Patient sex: M
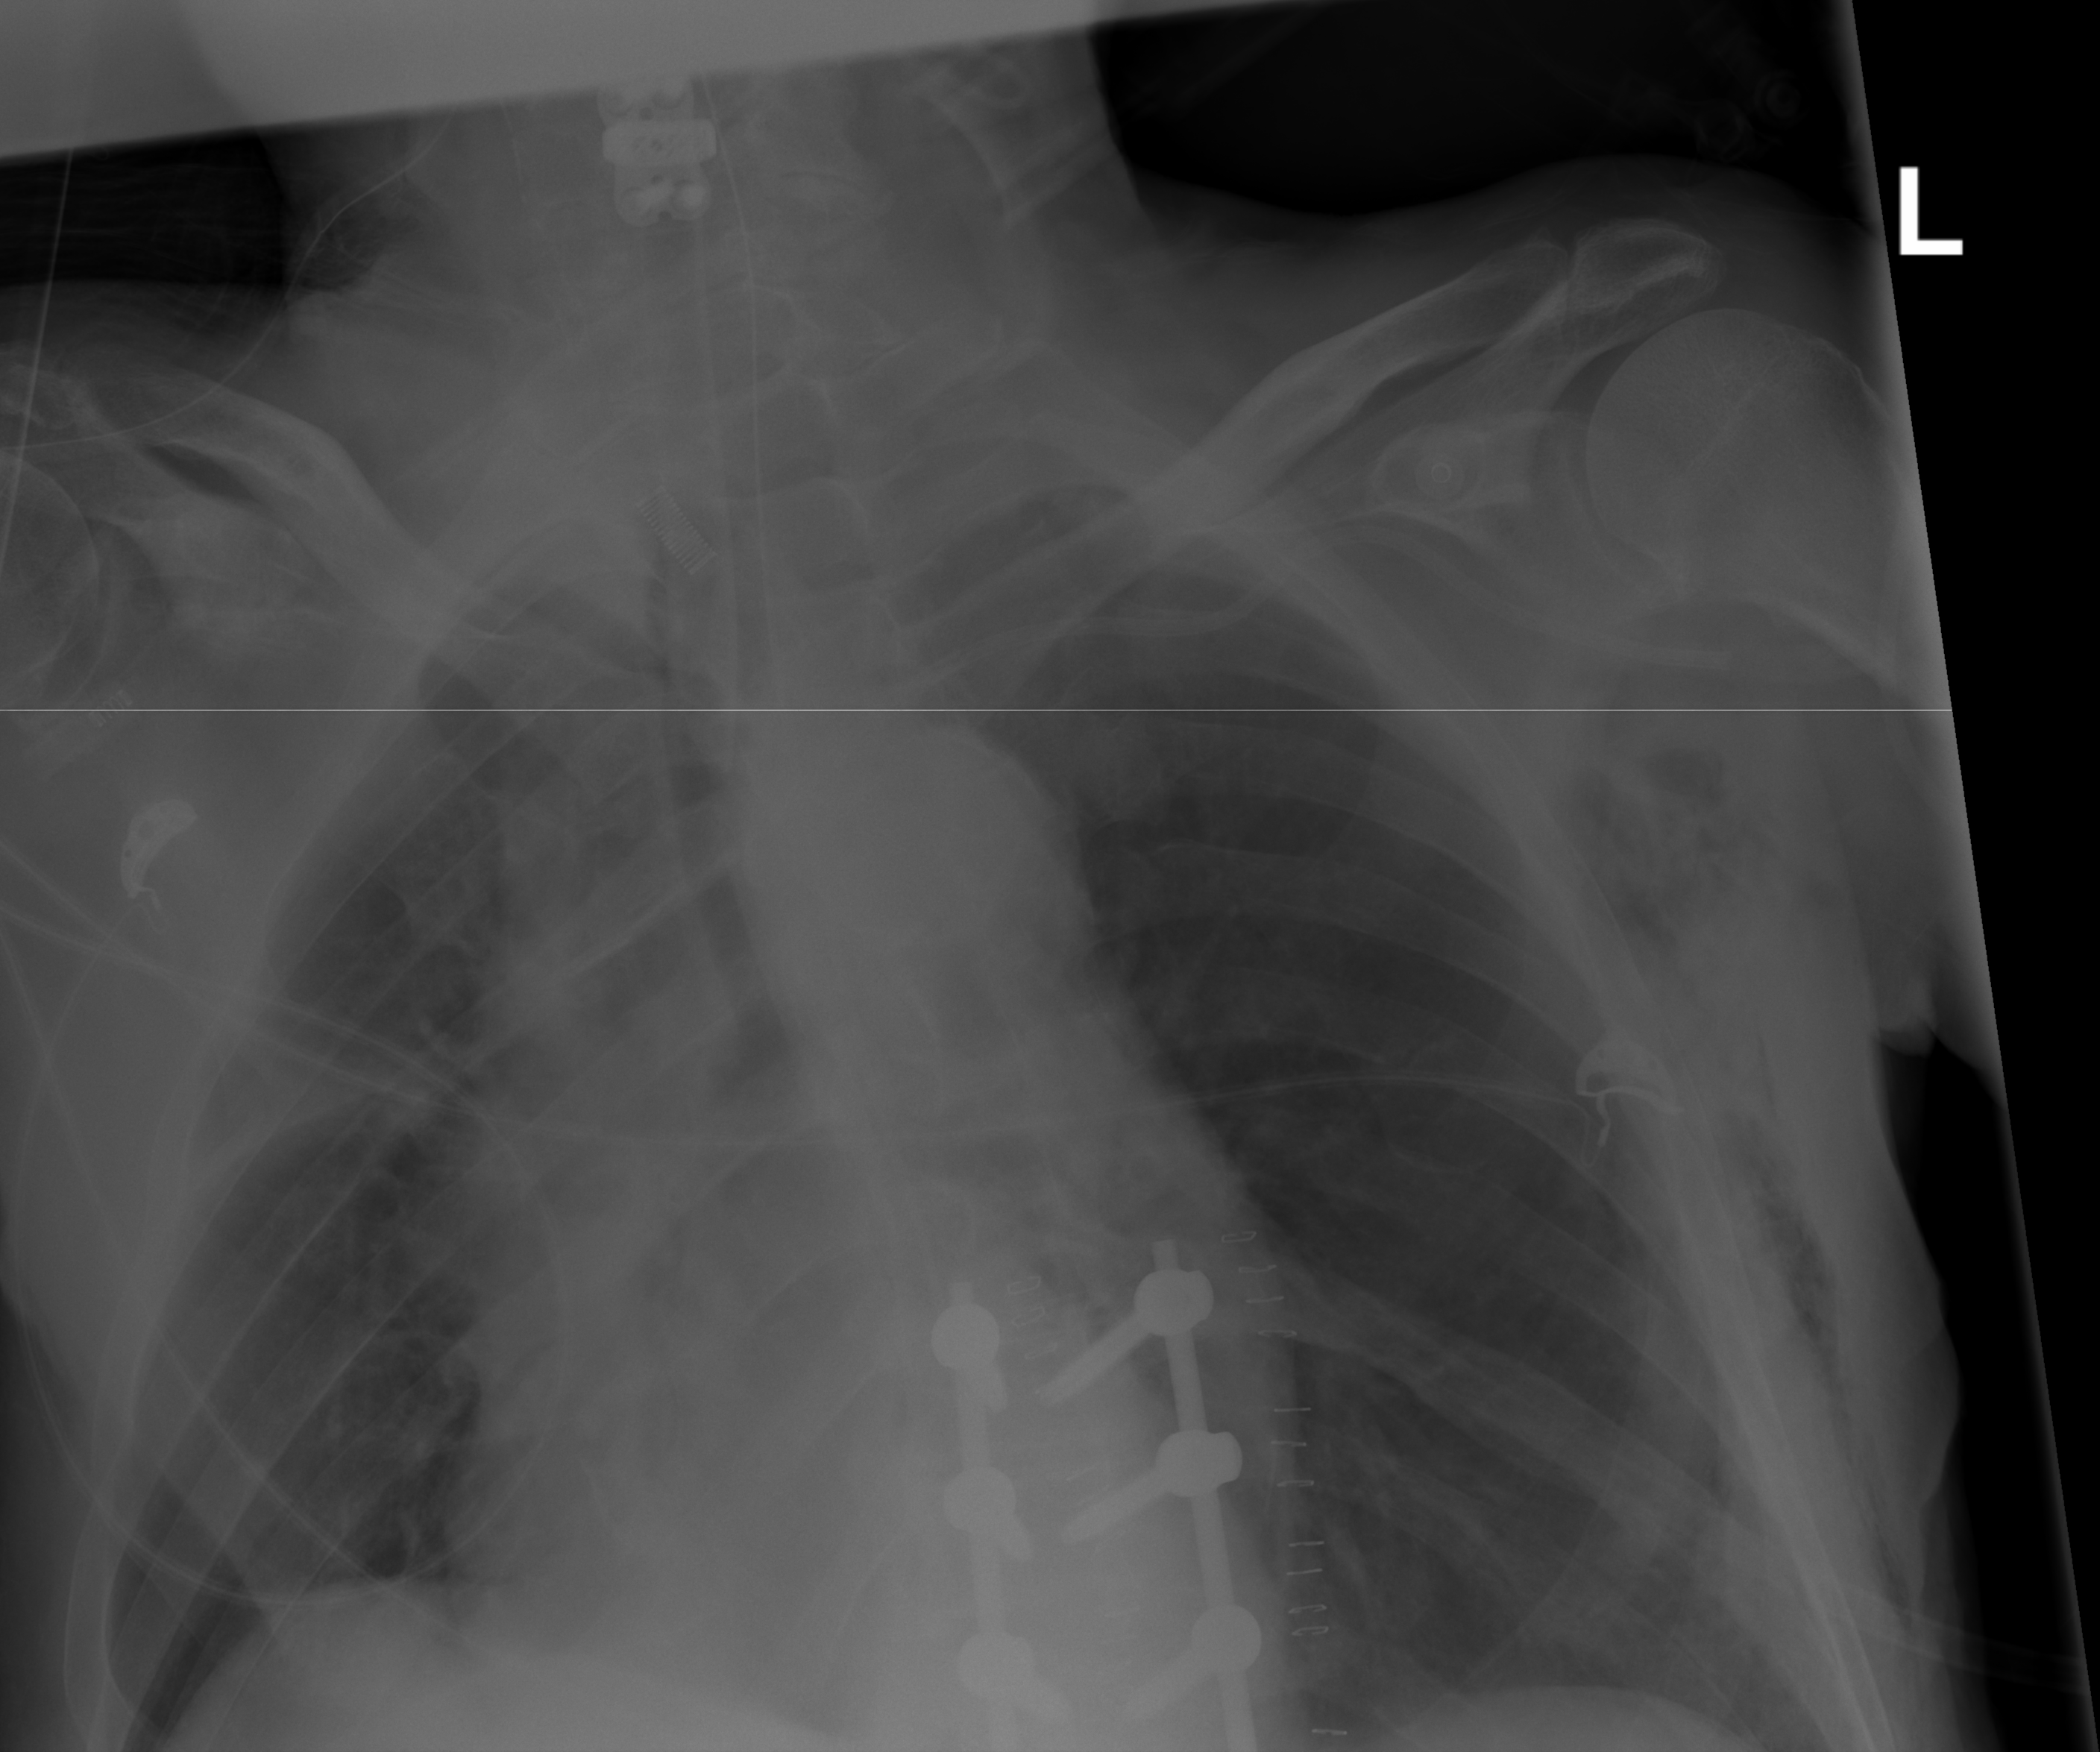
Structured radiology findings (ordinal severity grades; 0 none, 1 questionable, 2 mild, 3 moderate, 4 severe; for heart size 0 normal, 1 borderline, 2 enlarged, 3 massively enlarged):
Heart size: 1
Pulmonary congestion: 0
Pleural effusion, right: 1
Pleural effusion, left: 0
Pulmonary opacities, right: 0
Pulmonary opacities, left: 0
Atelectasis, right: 0
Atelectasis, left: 0